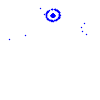
Particle: electron